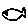
Label: fish